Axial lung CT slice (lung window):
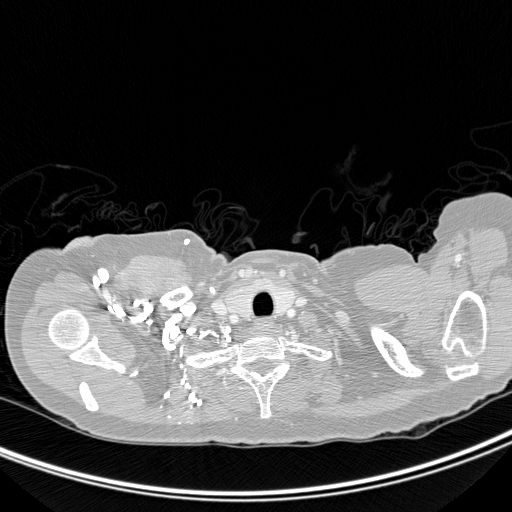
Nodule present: no